Question: I am using wp 3.5 i have a custom post '(sp_product)' and also i have custom taxonomy. I want to remove that custom taxonomy filter column but i don't want to make ''show_admin_column' => false'.
I wanna unset from '$columns['']' .
How should i do that ? i also want to add some css/js when it will show in column and top select menu. (showing in this image like)

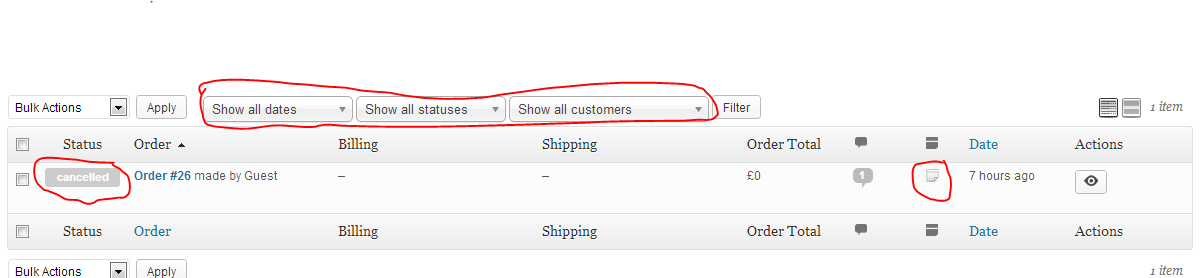
Answer: To hide columns in a Custom Post Type screen, you need the filter 'manage_{$this->screen->id}_columns'.
'''
add_filter( 'manage_edit-sp_product_columns', 'hide_cpt_columns_so_14257172' );
function hide_cpt_columns_so_14257172( $columns )
{
// Change categories for your custom taxonomy
unset($columns['categories']);
return $columns;
}
'''
To add custom CSS/Javascript in a specific screen, you can use the action 'admin_head-$hook_suffix'. The following code hides the , and elements:
'''
add_action( 'admin_head-edit.php', 'custom_css_js_so_14257172' );
function custom_css_js_so_14257172()
{
// Apply only in the correct CPT, otherwise it would print in Pages/Posts
global $current_screen;
if( 'sp_product' != $current_screen->post_type)
return;
?>
<style>
select[name="m"] { display:none }
select[id="cat"] { display:none }
#post-query-submit { display:none }
</style>
<?php
}
'''